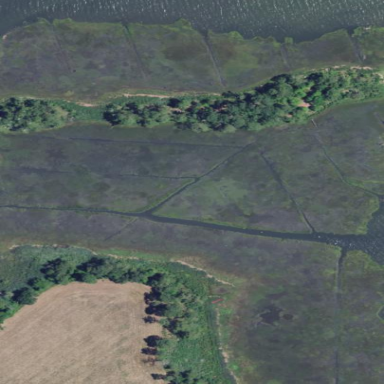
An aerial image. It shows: Marsh wetland.